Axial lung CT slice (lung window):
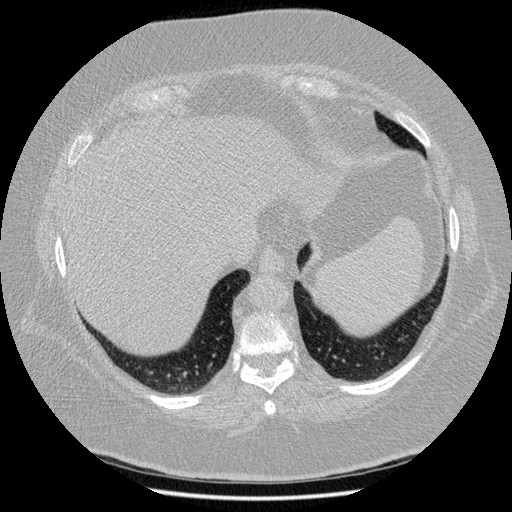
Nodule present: no